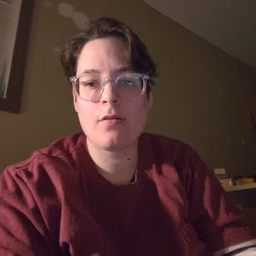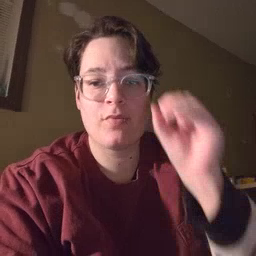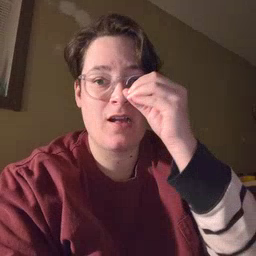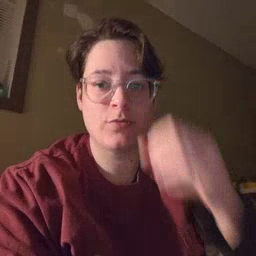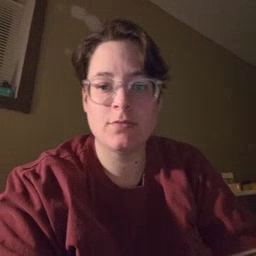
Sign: owl